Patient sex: F
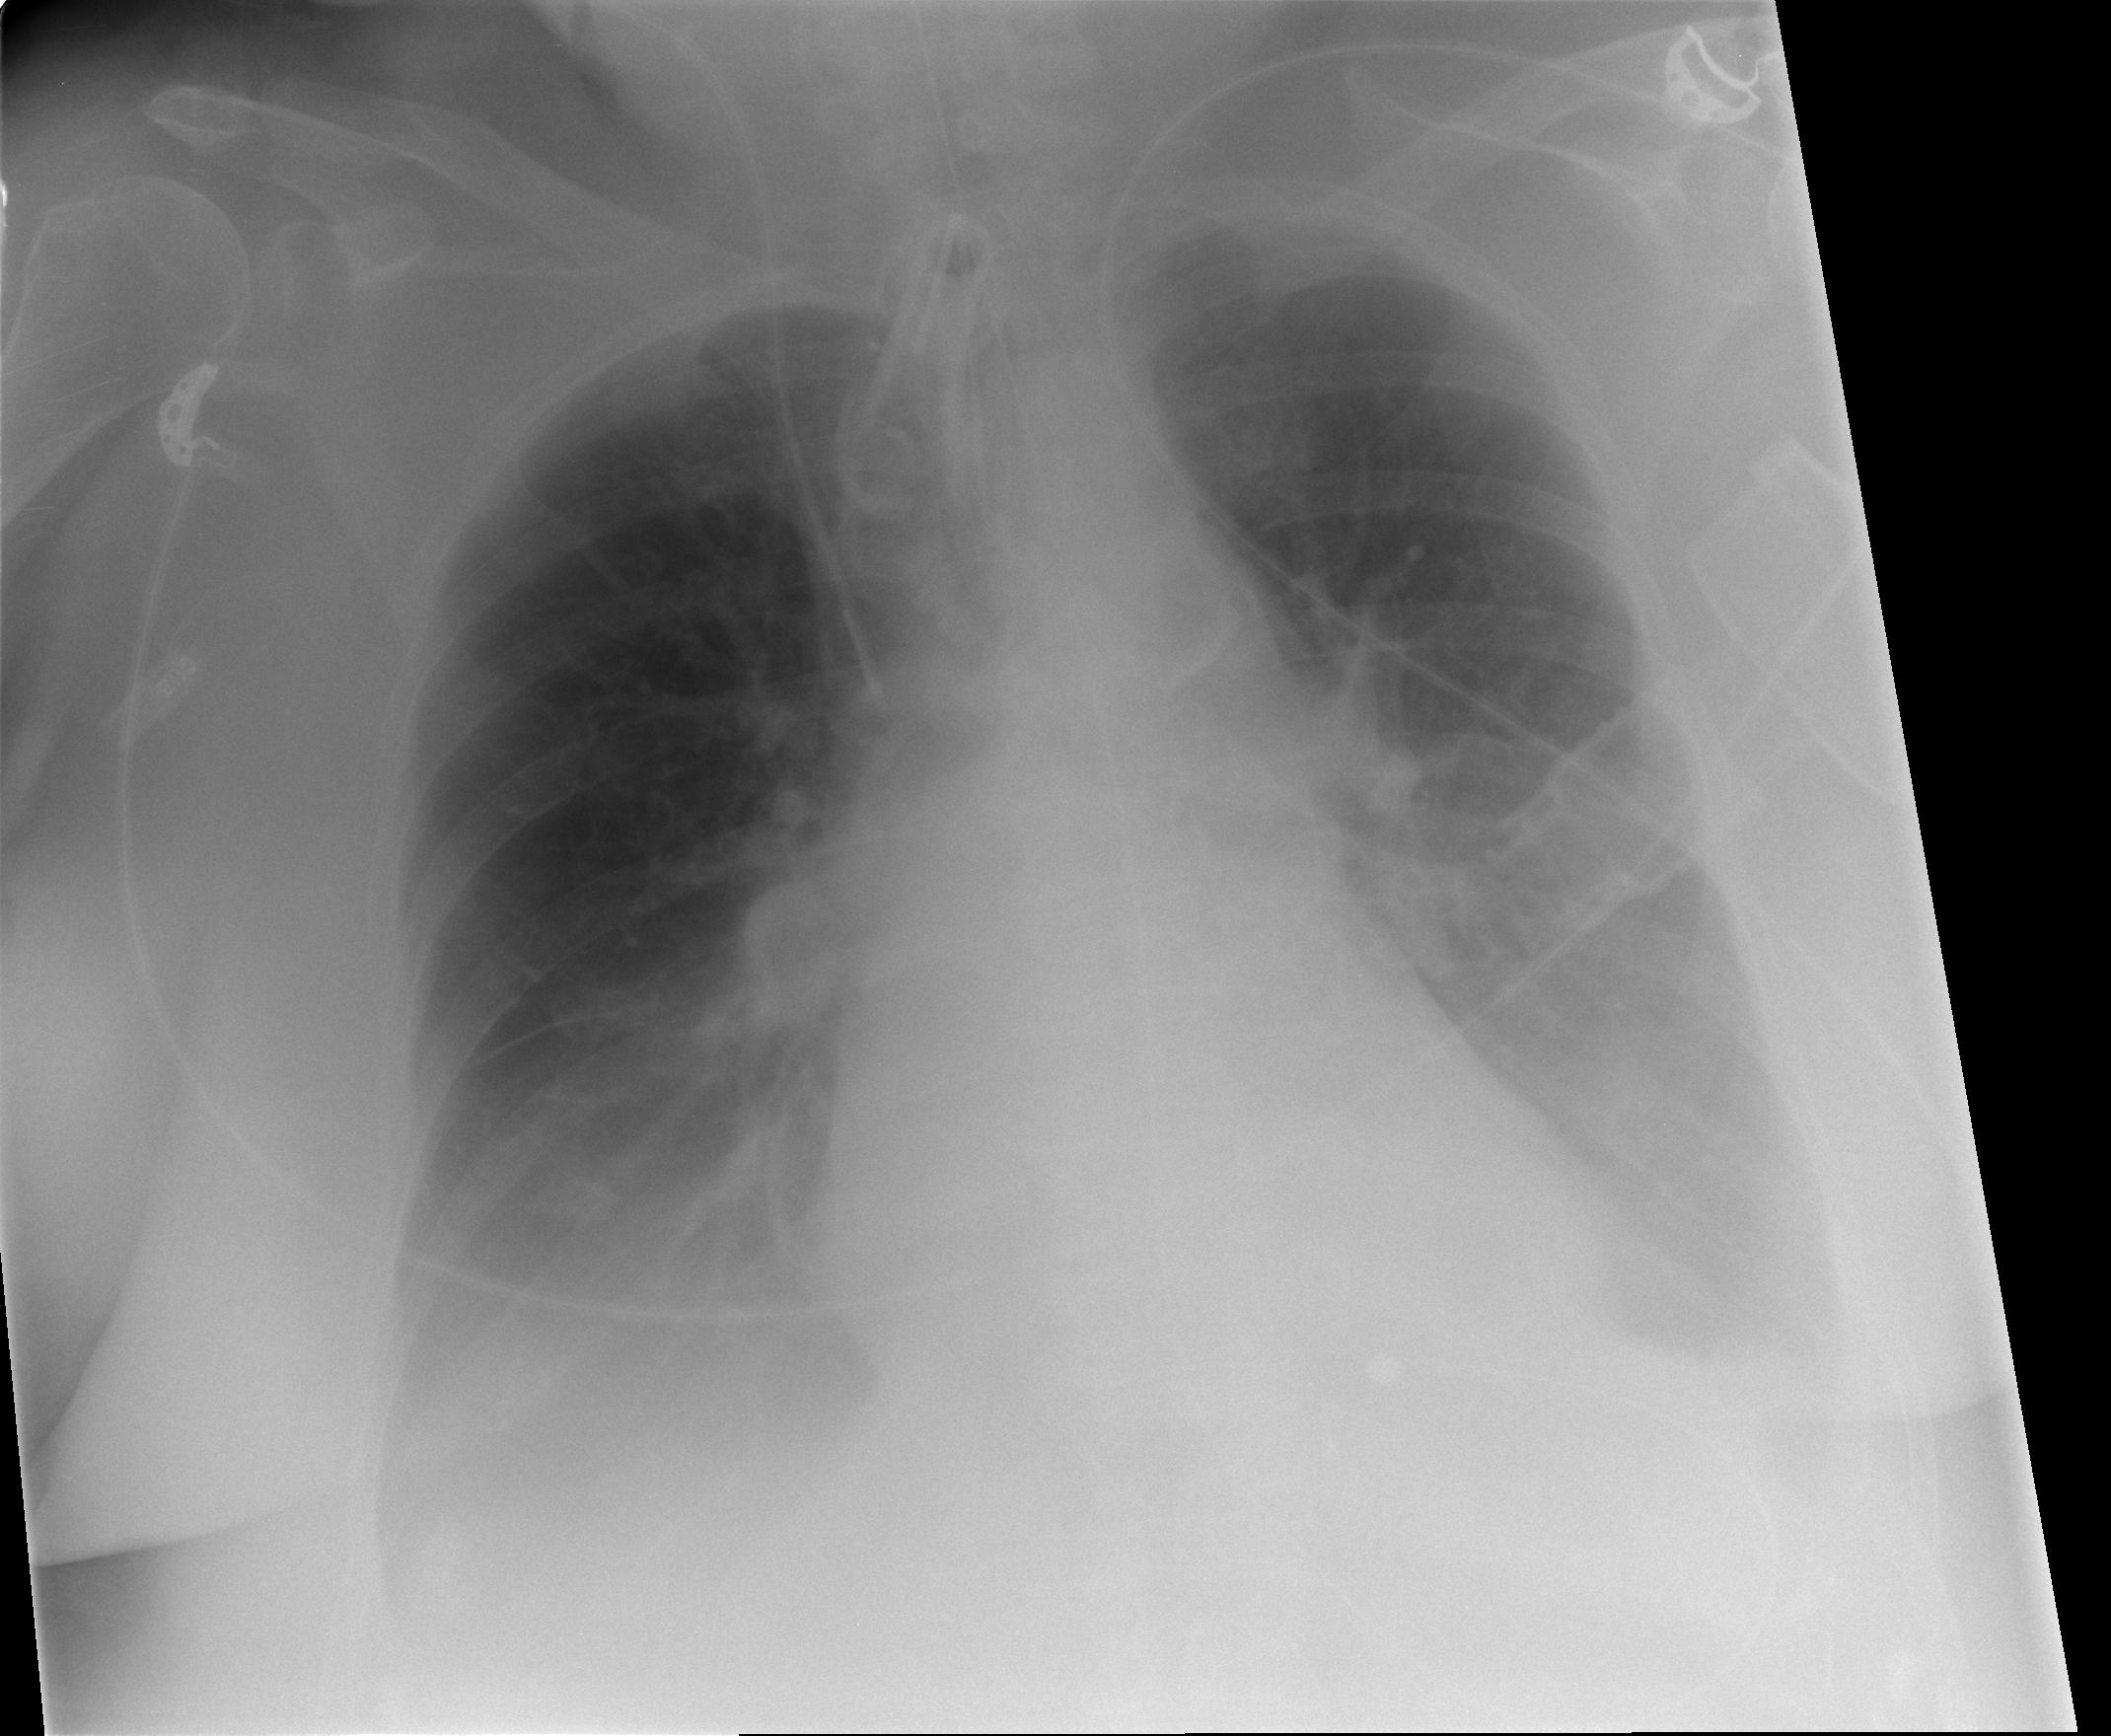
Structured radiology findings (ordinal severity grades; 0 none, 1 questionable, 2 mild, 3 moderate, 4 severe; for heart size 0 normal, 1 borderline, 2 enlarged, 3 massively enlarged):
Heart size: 2
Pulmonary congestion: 2
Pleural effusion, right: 2
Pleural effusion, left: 3
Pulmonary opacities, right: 0
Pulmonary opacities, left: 0
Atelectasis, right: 2
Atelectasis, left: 2